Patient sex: F
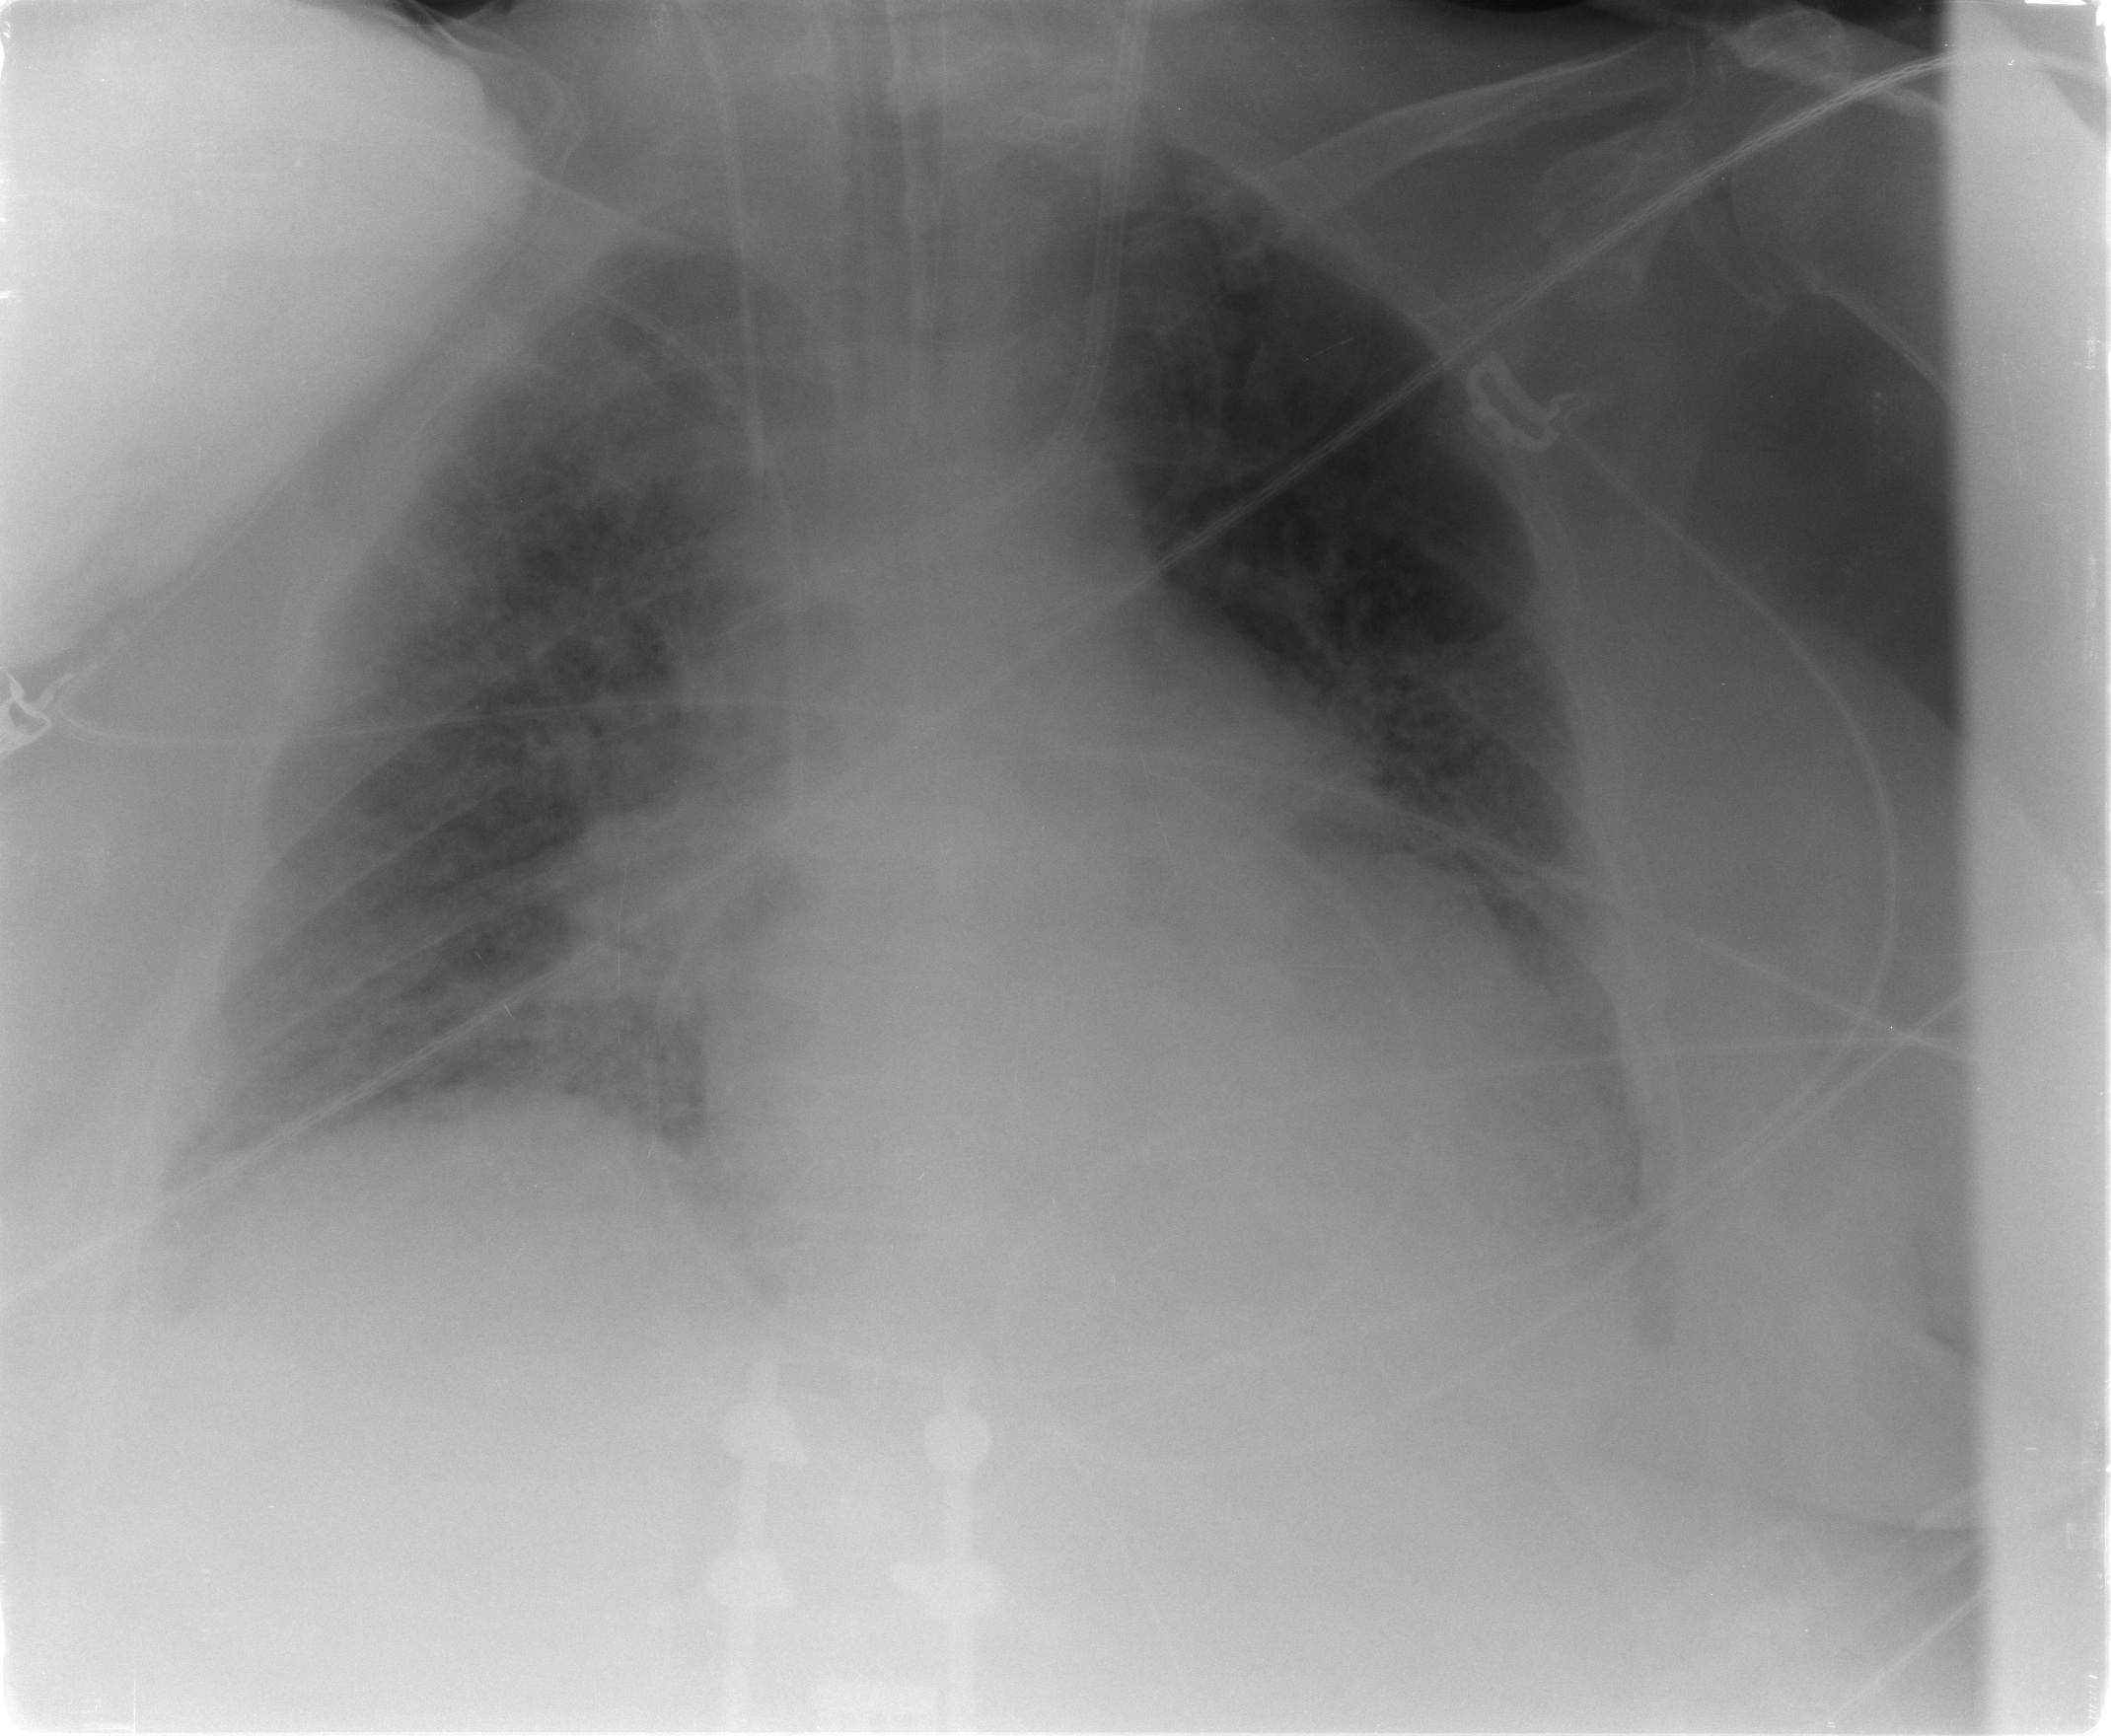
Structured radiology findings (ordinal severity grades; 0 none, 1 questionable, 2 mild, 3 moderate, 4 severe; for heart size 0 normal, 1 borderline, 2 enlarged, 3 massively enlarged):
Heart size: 2
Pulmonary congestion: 3
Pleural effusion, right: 2
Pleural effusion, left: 2
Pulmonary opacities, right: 2
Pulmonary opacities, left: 2
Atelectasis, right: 2
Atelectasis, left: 2